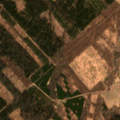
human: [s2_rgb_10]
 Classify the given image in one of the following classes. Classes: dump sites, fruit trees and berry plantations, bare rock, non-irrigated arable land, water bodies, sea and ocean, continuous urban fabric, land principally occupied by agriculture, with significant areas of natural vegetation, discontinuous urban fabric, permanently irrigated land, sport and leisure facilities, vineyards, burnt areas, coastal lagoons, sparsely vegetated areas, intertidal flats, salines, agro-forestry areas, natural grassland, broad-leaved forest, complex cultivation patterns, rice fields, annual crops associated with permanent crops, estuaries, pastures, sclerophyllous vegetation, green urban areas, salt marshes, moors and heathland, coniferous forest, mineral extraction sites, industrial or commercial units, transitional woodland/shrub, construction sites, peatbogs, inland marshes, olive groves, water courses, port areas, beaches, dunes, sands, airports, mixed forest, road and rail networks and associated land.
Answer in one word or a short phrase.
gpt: non-irrigated arable land, broad-leaved forest, coniferous forest, mixed forest, transitional woodland/shrub